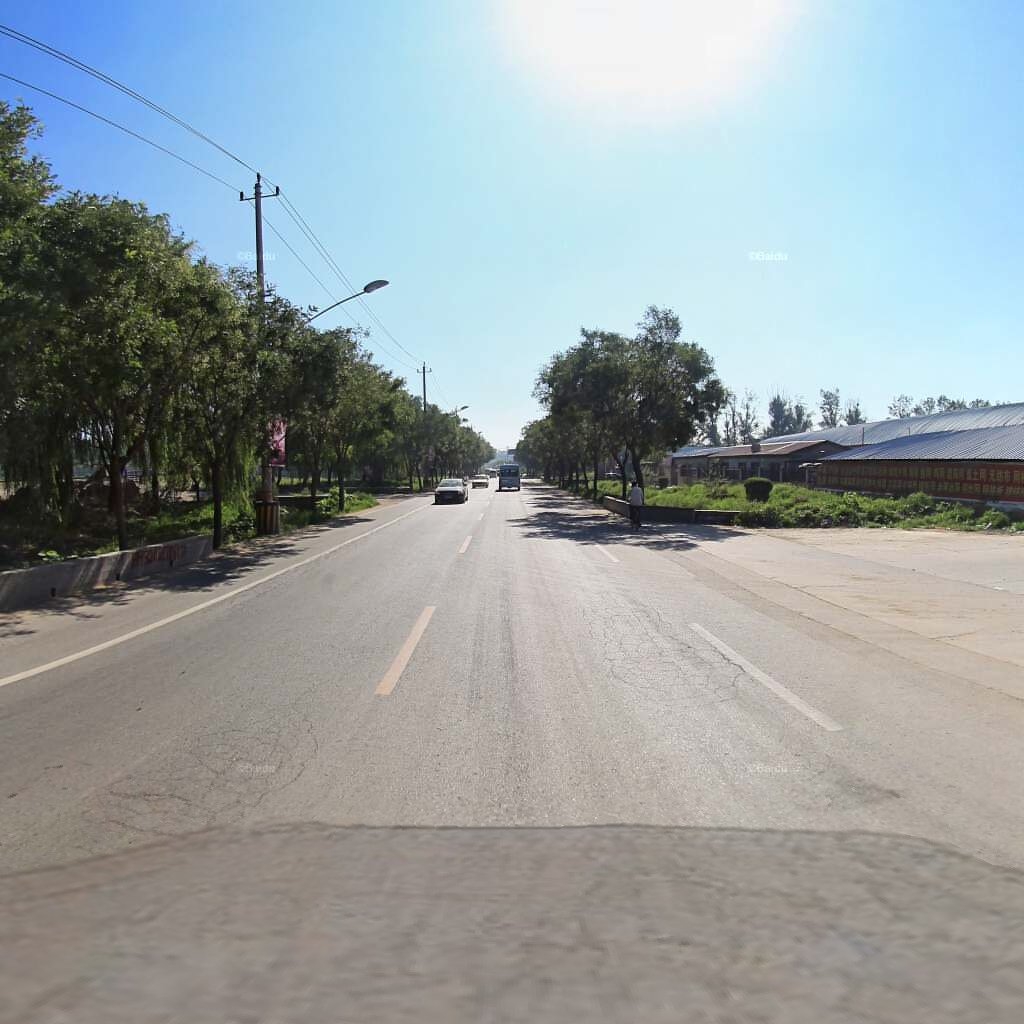
Region: Chaoyang
Road damage annotations: alligator crack, alligator crack